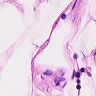
Metastatic tissue present: no